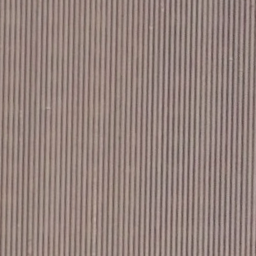
Label: agricultural